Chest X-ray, AP view. Patient: 58 years old, sex F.
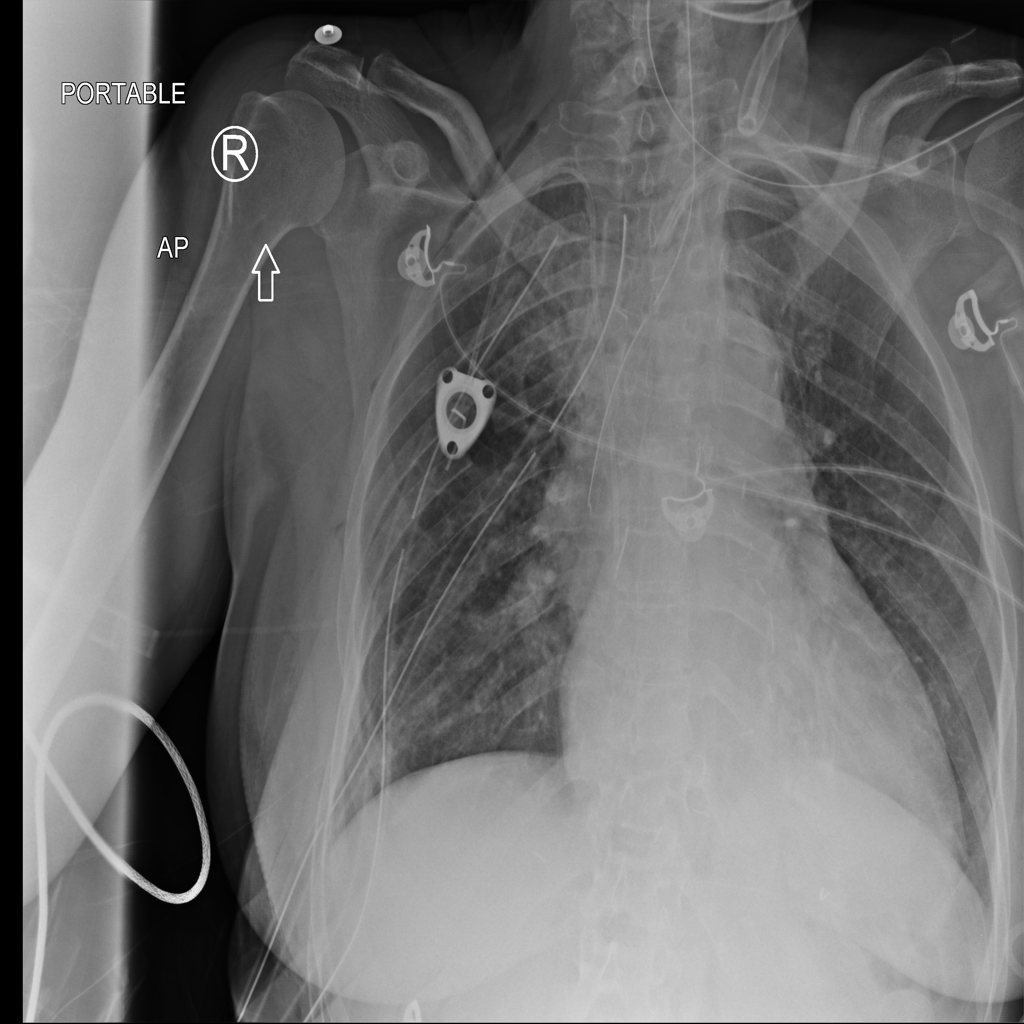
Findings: Emphysema, Infiltration, Nodule, Pleural_Thickening, Pneumothorax